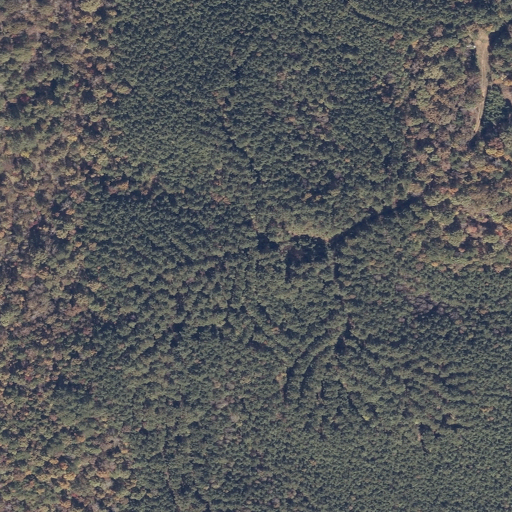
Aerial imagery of mountain in Alabama named Boshell Hill containing evergreen forest, deciduous forest, and mixed forest